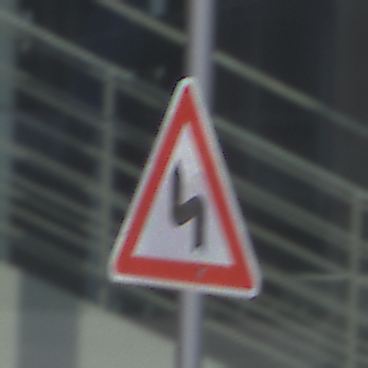
Verkehrszeichen: DoppelkurveZunaechstLinks
Umgebung: Outdoor, Urban
Tageszeit: MorningAfternoon
Wetter: PartlyCloudy
Licht: Natural
Jahreszeit: NotSpecified
Kontrast: HighContrast